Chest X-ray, AP view. Patient: 45 years old, sex M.
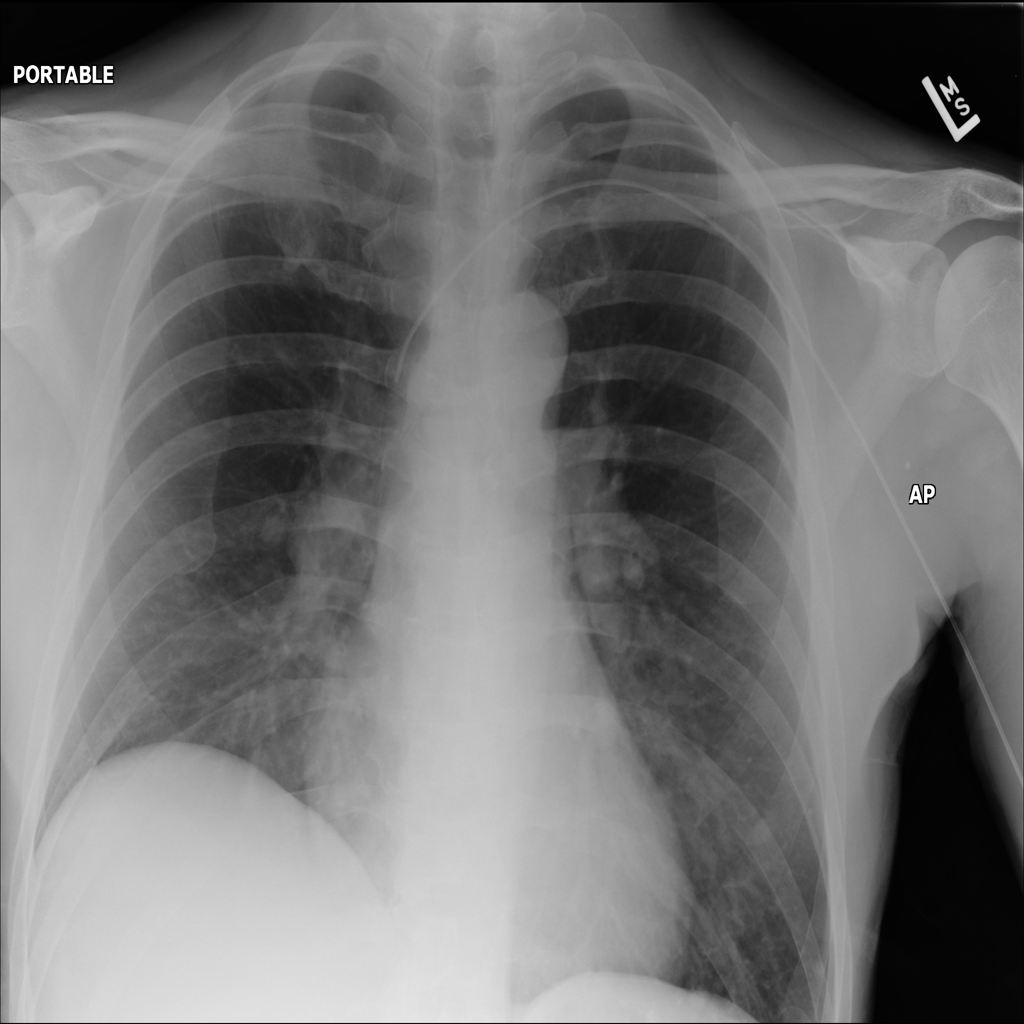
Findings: Effusion, Nodule